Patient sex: F
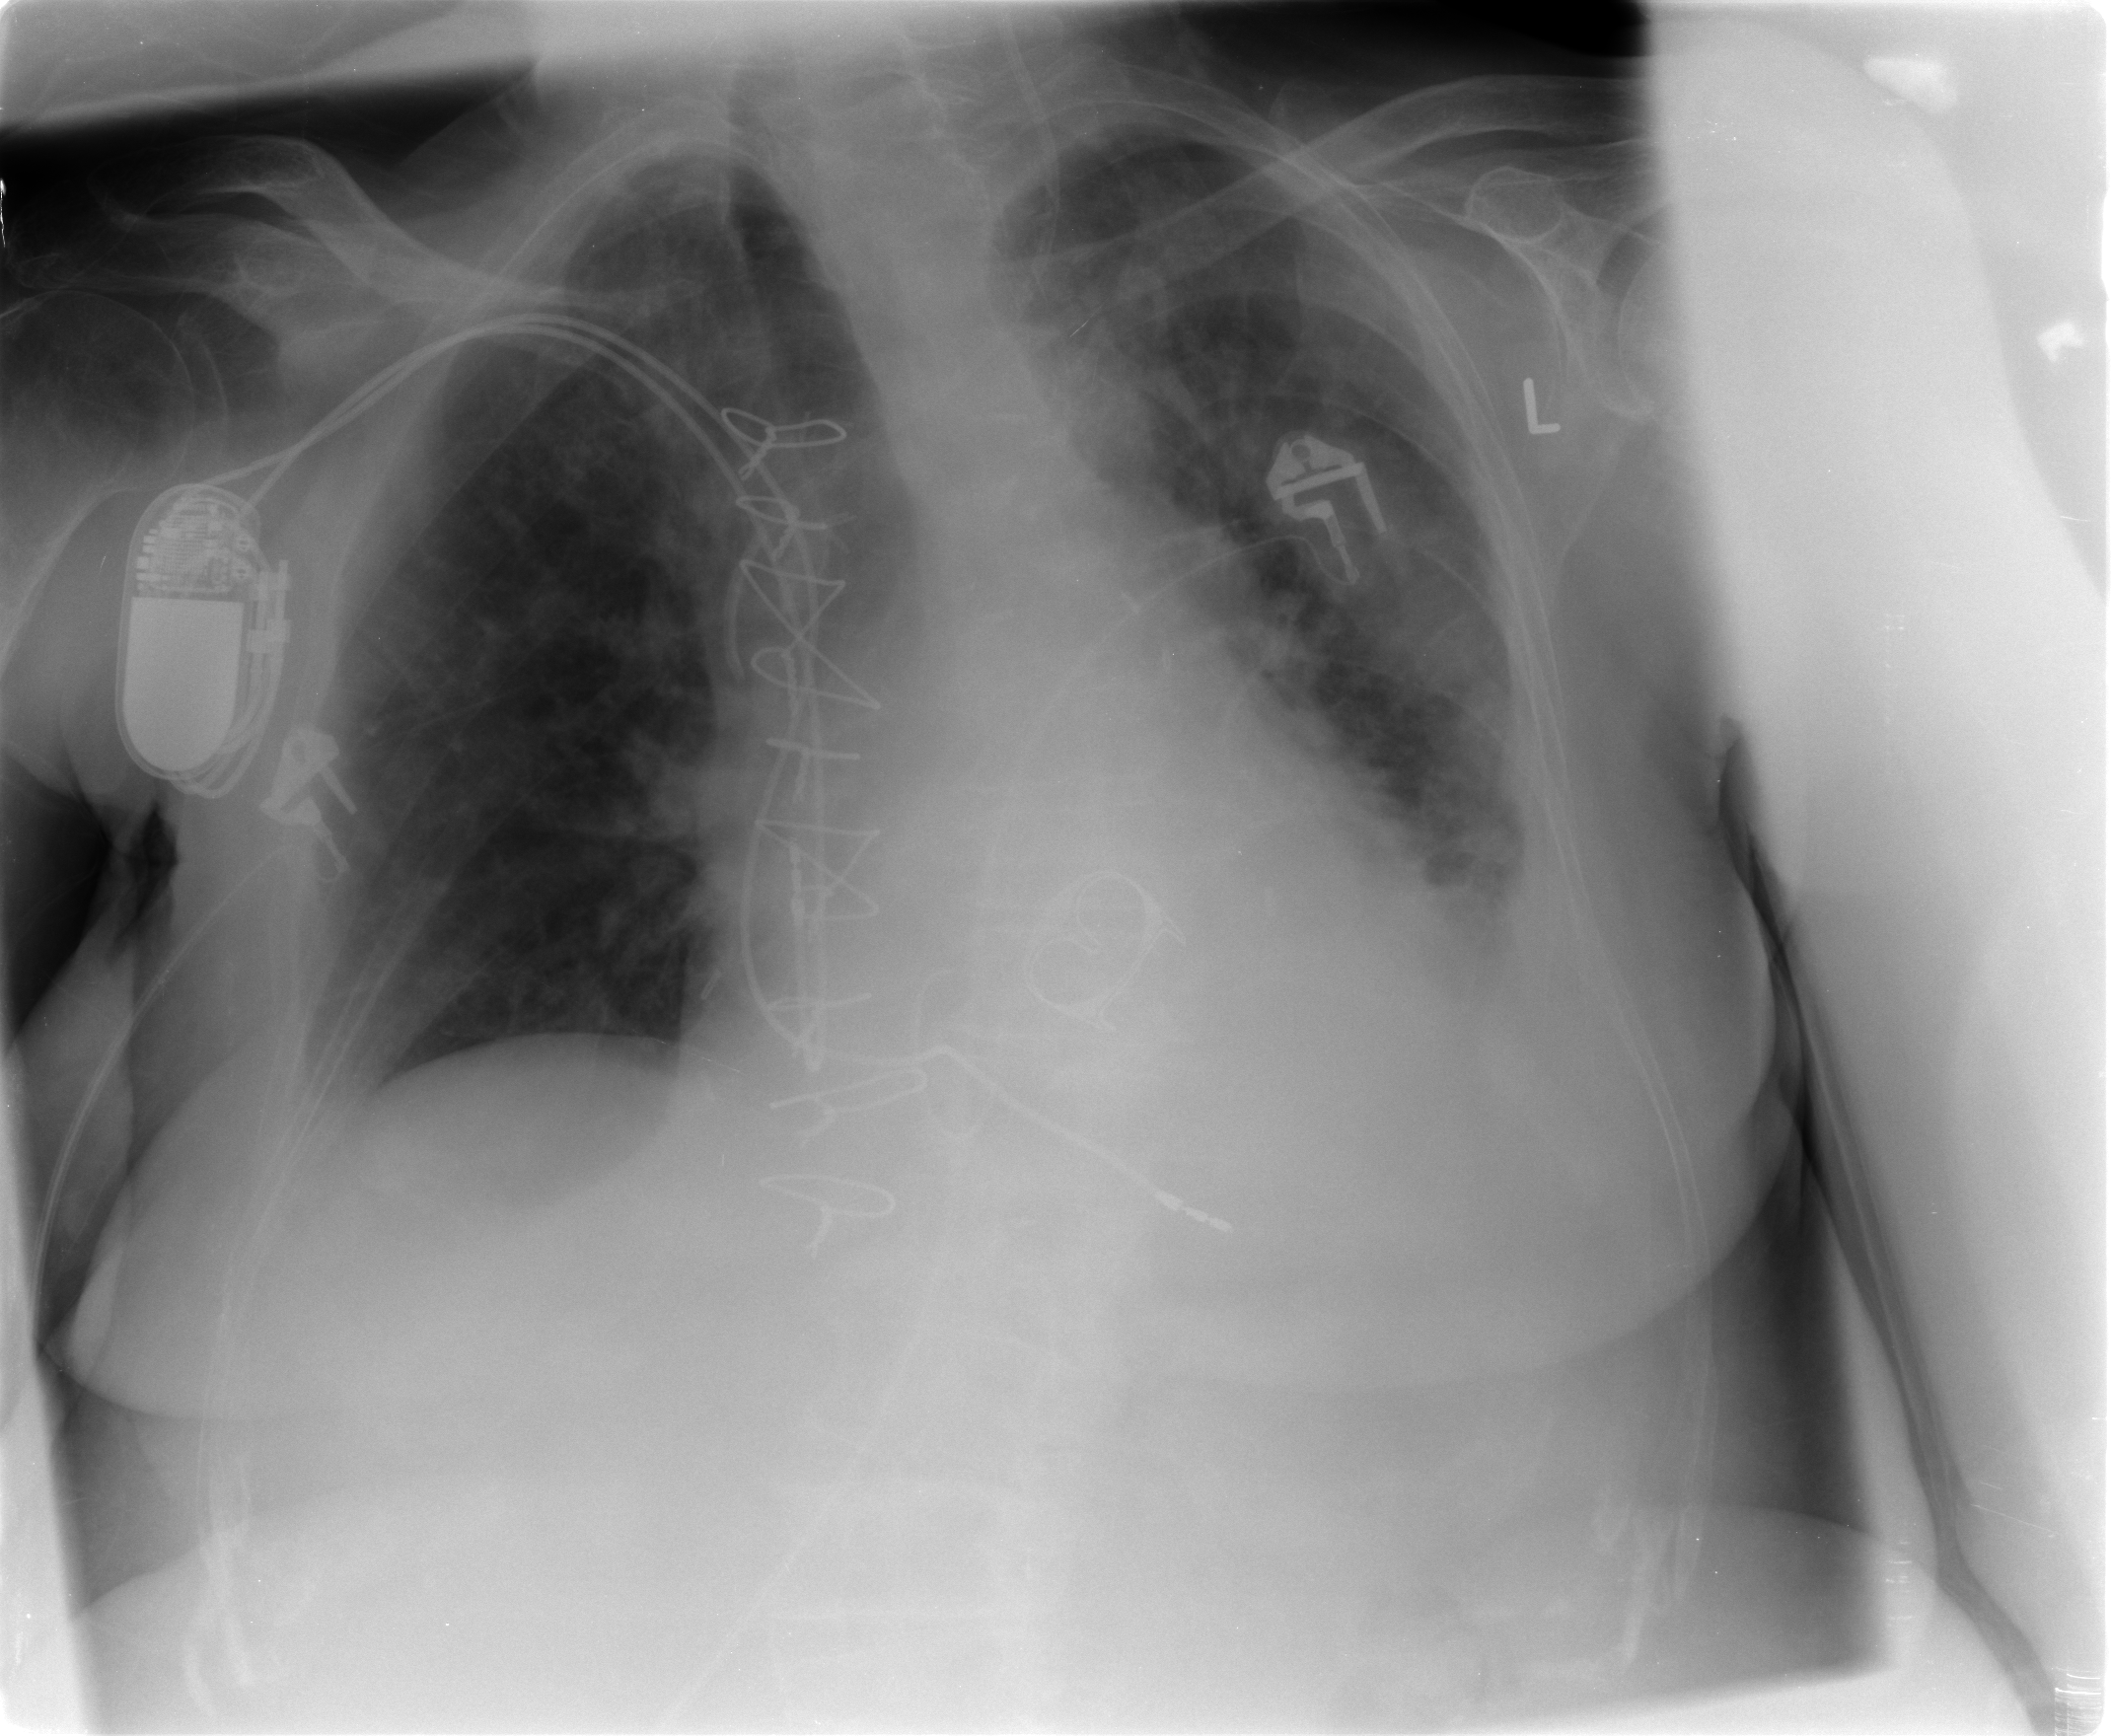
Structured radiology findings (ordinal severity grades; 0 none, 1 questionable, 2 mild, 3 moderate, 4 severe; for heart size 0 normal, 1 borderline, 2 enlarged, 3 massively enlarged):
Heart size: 2
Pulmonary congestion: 2
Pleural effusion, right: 1
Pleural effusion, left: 2
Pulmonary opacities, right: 1
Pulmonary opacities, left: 3
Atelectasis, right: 1
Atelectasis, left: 2